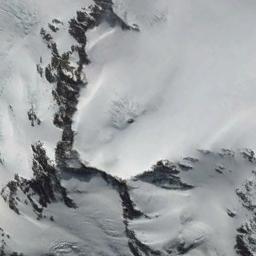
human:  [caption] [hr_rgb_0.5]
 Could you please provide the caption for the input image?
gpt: A lot of snow is on the snowberg .

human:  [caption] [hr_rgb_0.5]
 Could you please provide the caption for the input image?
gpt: A snow-covered mountain covered in large areas .

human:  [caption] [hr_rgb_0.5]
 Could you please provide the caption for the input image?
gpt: The snowberg is covered with snow and ice .

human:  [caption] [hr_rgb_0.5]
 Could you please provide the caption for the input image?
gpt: The snow berg is consist of bare land and white snow .

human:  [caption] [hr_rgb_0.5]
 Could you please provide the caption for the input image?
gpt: There are full of snow on the snowberg .